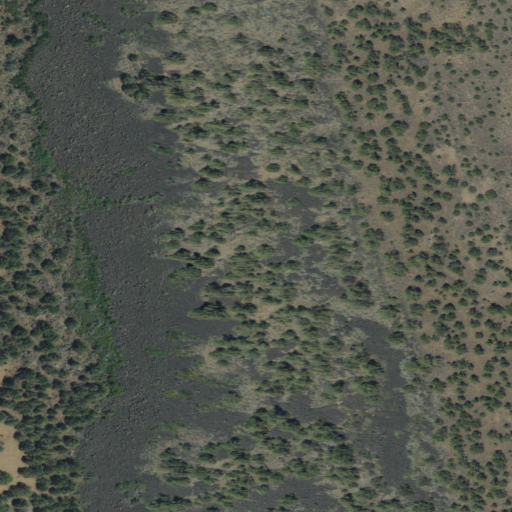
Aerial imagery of cliff(s) in California named Padgetts Bluff containing evergreen forest, barren land, and shrub